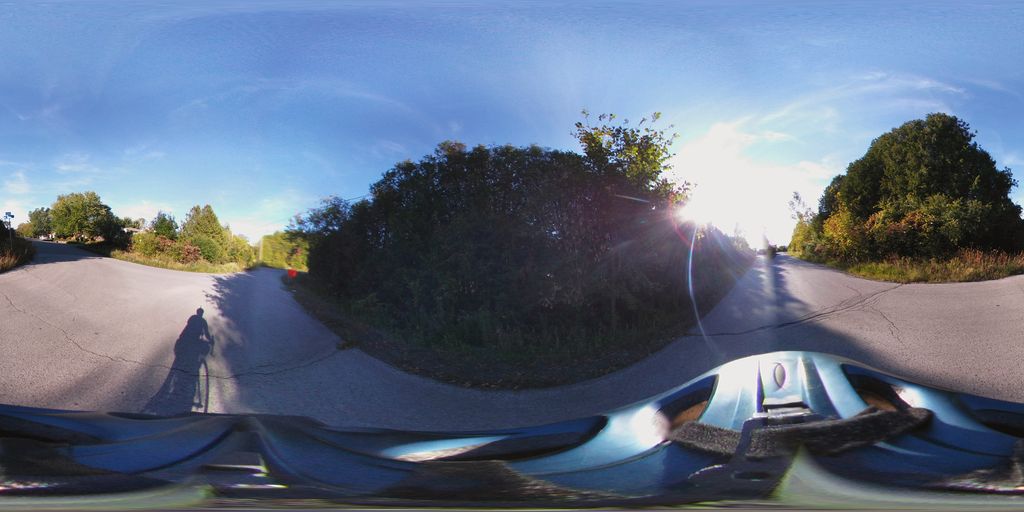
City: ottawa-gatineau